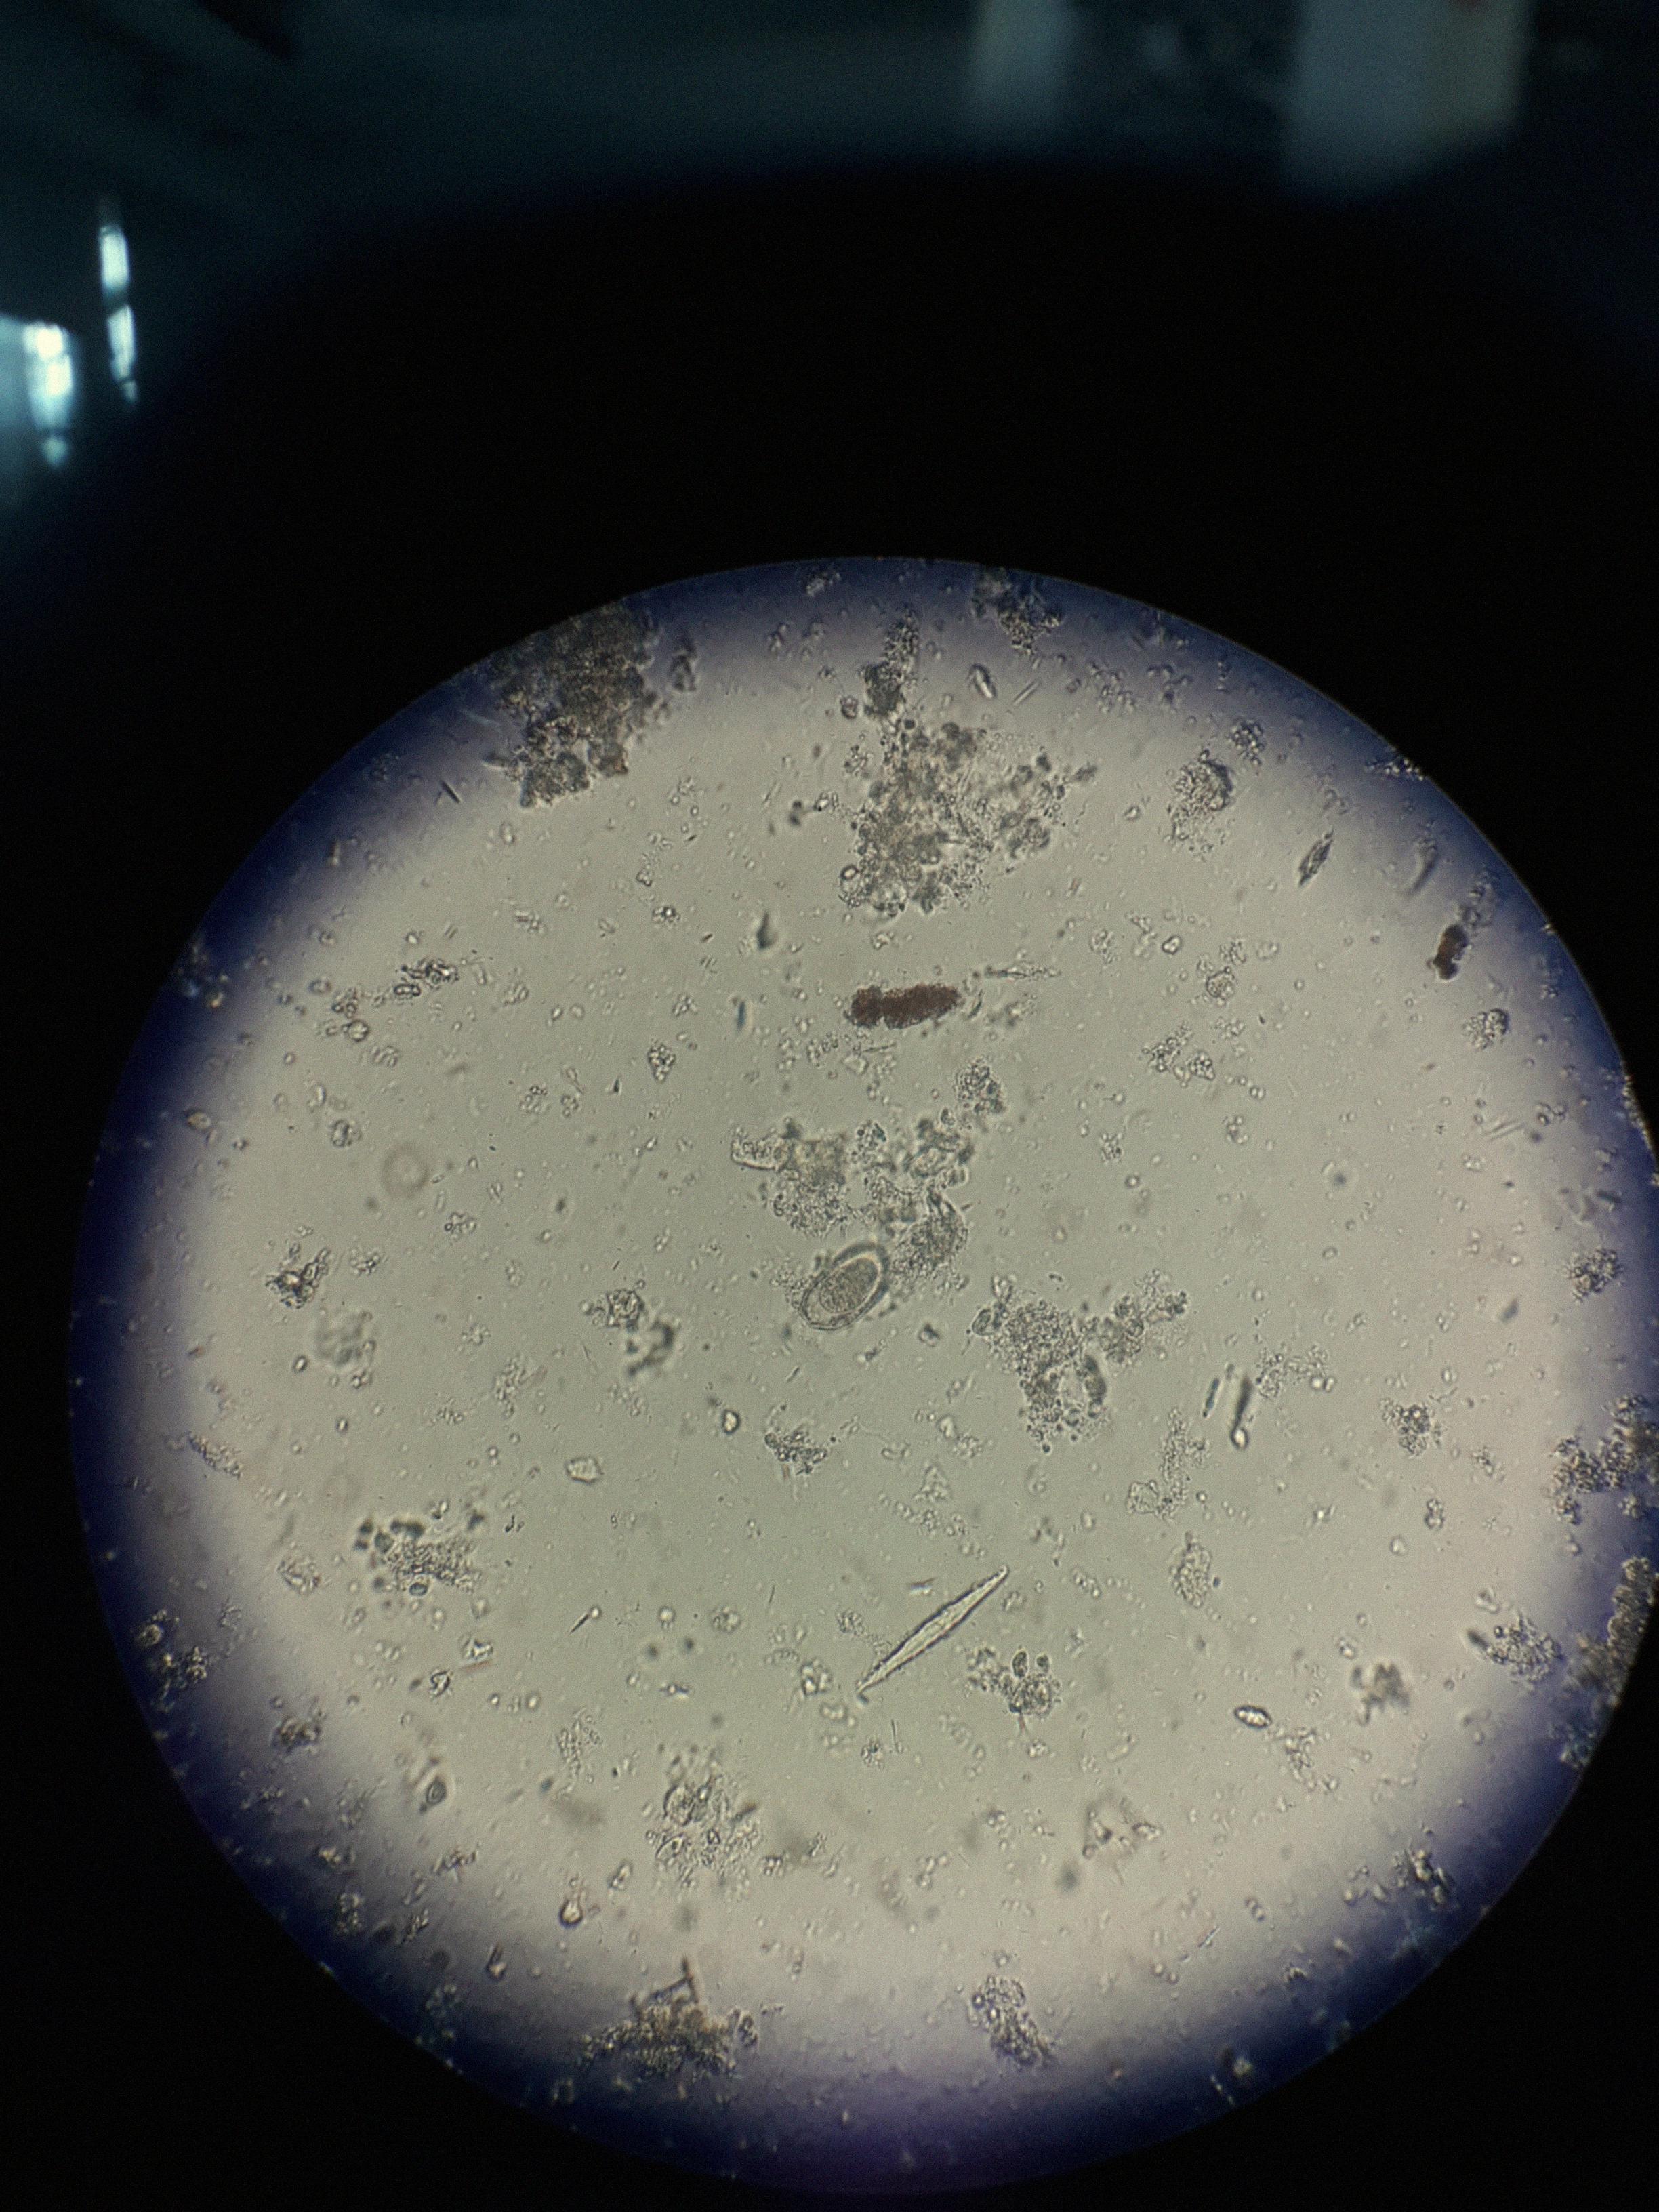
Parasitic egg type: Capillaria philippinensis